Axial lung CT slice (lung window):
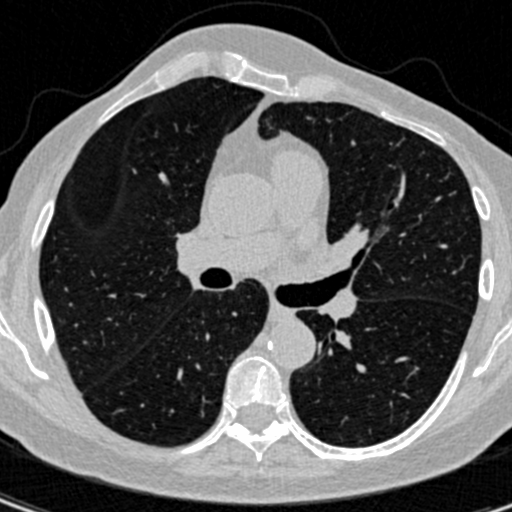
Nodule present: yes
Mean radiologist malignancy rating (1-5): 2